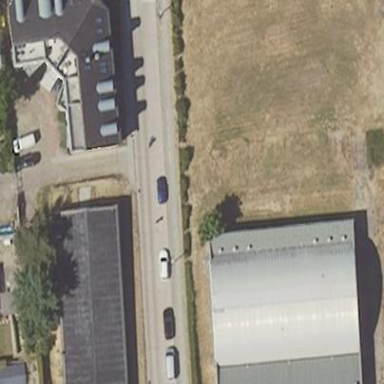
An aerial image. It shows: Sports hall building.